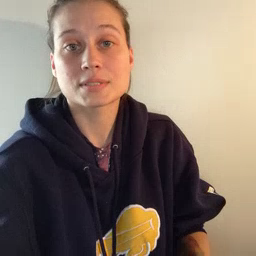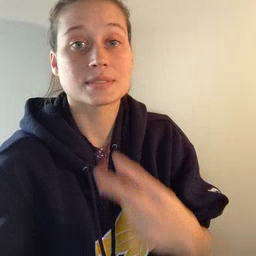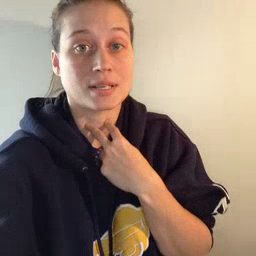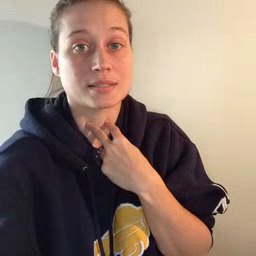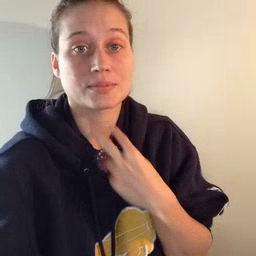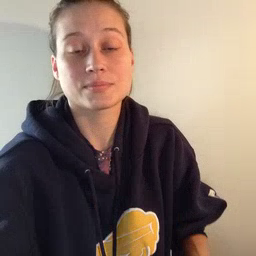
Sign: stuck